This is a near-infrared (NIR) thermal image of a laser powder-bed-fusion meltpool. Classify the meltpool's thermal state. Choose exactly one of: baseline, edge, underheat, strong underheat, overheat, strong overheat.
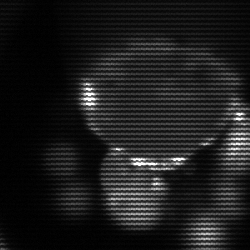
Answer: edge